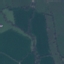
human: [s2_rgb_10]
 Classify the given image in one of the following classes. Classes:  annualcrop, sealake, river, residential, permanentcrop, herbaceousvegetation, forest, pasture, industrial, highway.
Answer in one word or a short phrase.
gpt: Pasture